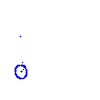
Particle: kaon